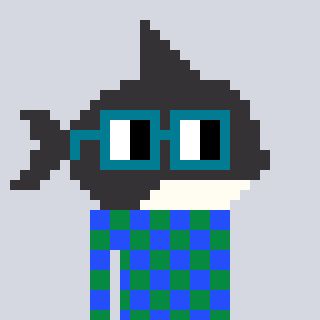
a pixel art character with square dark green glasses, a orca-shaped head and a green-colored body on a cool background